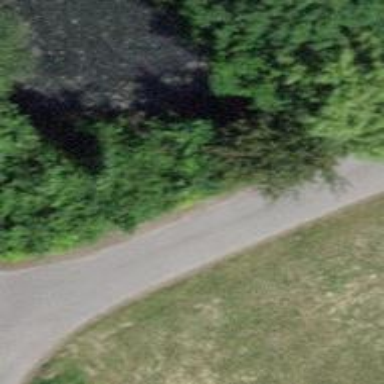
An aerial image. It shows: Service road with paved surface.